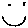
Label: smiley face